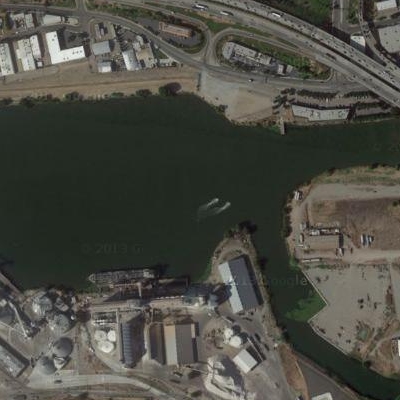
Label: RiverLake